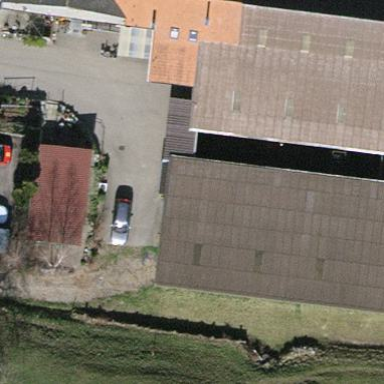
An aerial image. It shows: Farm auxiliary building.